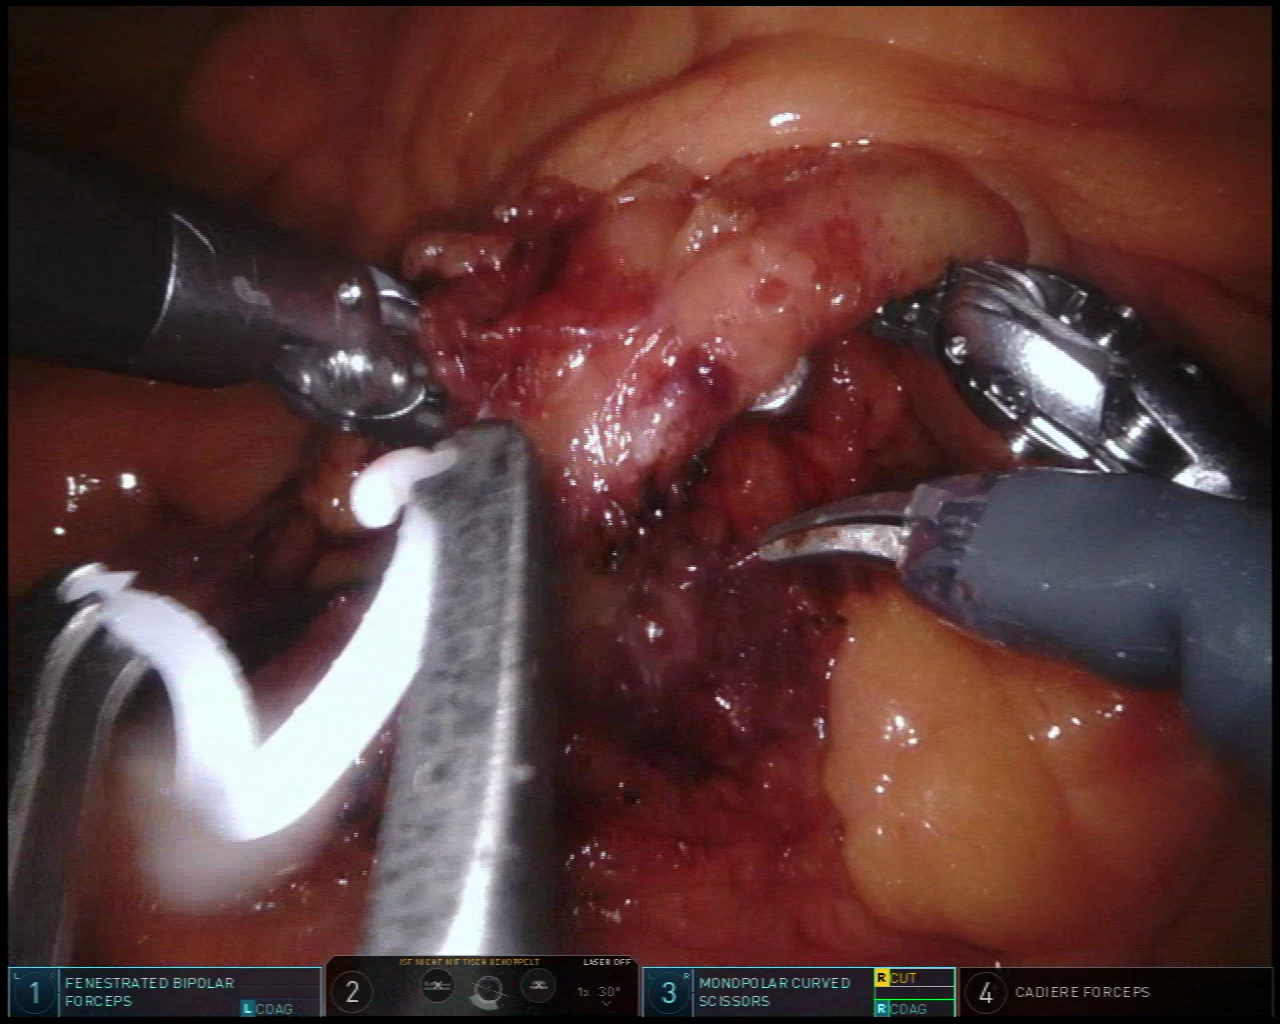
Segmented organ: inferior_mesenteric_artery
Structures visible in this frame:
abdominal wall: no
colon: no
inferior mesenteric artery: yes
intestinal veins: no
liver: no
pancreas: no
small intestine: no
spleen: no
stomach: no
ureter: no
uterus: no
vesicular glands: no